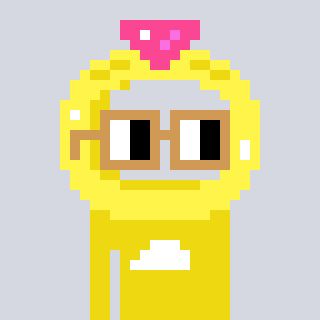
a pixel art character with square brown glasses, a ring-shaped head and a yellow-colored body on a cool background